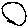
Label: circle